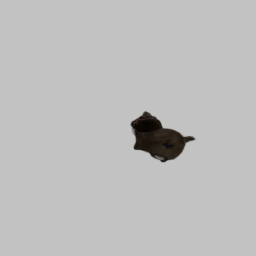
Label: animals